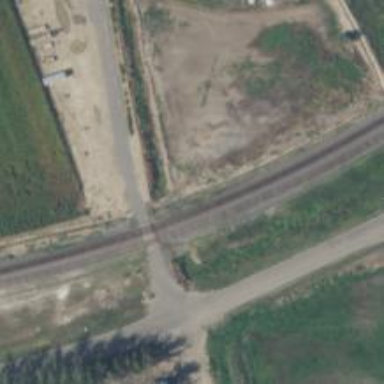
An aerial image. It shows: Railway level crossing.